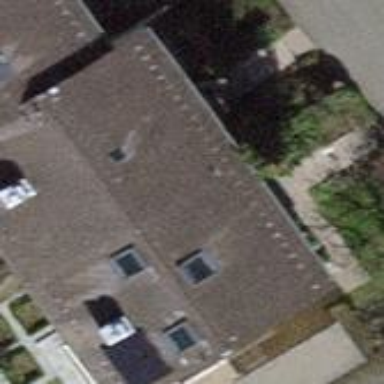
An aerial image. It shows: Building with tiled roof.